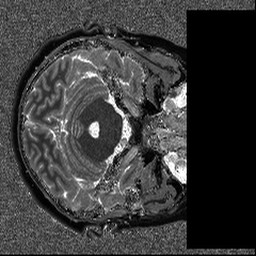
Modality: T1map
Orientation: axial
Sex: female